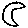
Label: moon